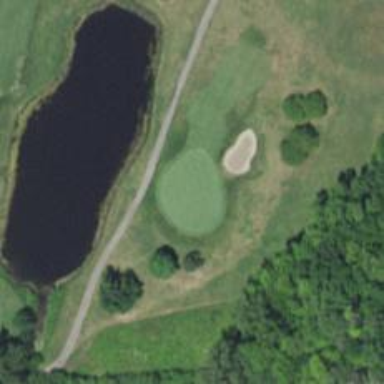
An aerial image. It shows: View of golf hole.